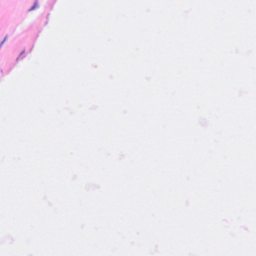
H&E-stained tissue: Breast